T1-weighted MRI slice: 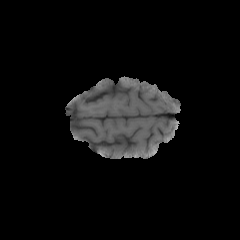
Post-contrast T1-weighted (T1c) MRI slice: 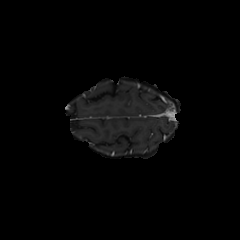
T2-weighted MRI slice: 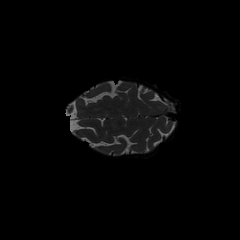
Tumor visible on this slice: no